Aerial crown-view tile of a tropical tree (Barro Colorado Island, Panama), acquired 20250317:
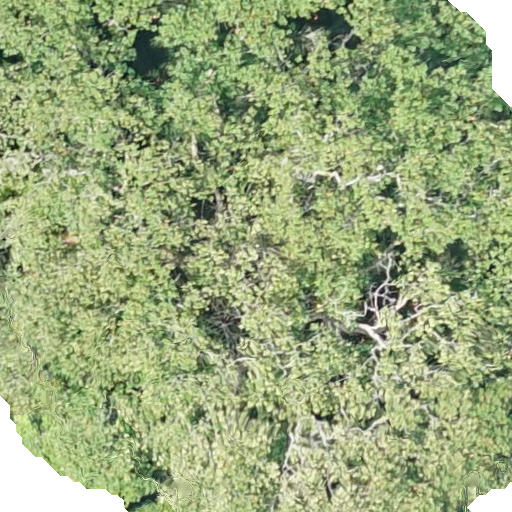
Species: Hieronyma alchorneoides
GBIF accepted scientific name: Hieronyma alchorneoides
Crown area: 511.416 m²